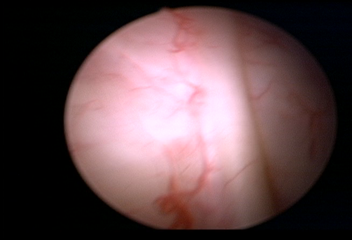
Modality: WLC
Class: Normal mucosa
Bladder cancer association: No